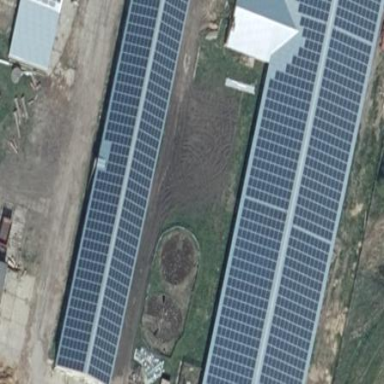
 generating electricity through photovoltaic methods."